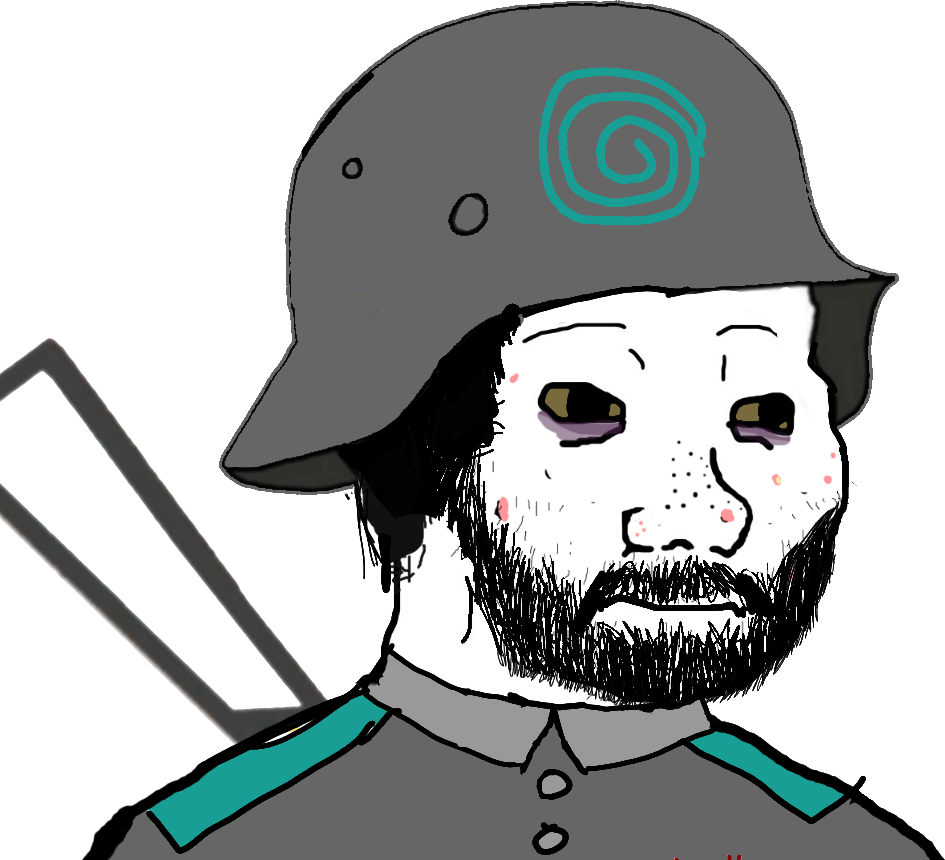
Label: 5_Doomer